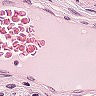
Metastatic tissue present: no